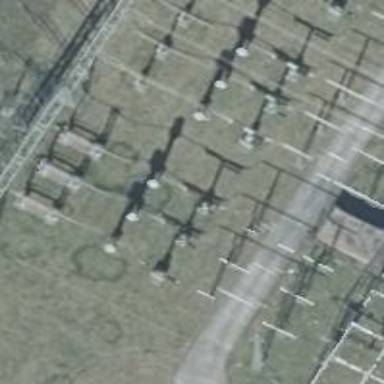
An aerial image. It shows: Power line with 3 cables in bay configuration.